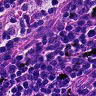
Metastatic tissue present: no